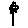
Label: flower